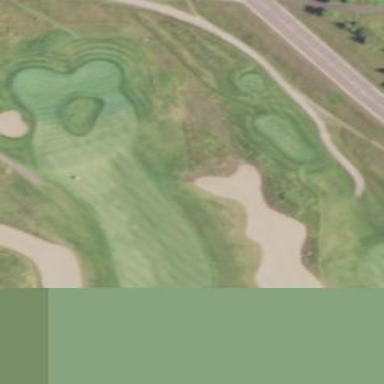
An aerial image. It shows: Sand bunker on golf course.